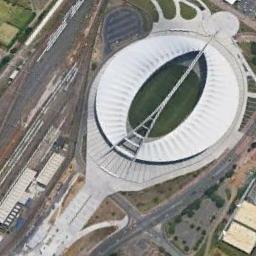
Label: stadium